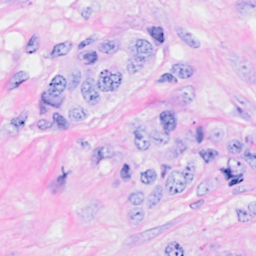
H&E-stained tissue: Breast